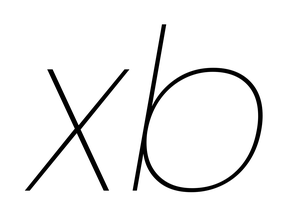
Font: Poppins-ThinItalic